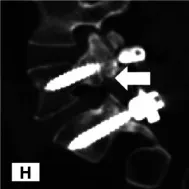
Typical images of Case 1. And at the preoperative site of pedicle cleft.
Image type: radiology (ct)